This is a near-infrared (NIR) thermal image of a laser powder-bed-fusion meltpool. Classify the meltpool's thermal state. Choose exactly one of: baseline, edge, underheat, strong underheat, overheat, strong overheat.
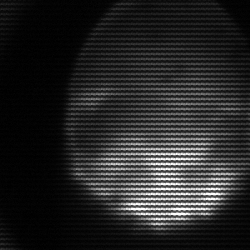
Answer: edge